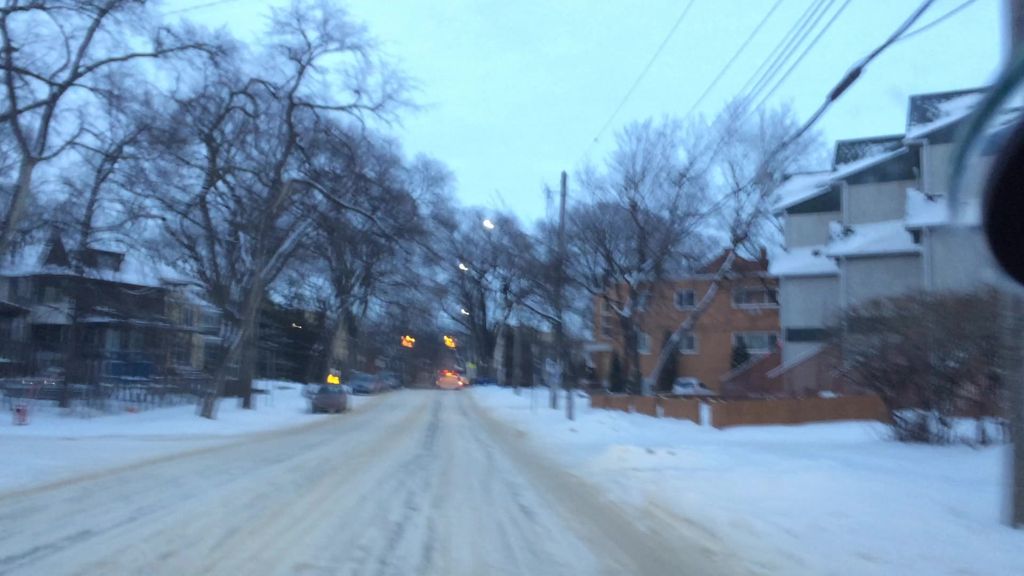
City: winnipeg